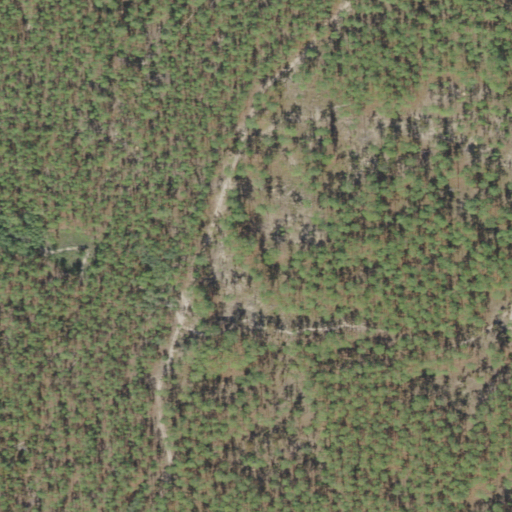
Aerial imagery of island in Florida named Syracuse Island containing evergreen forest, shrub, and deciduous forest